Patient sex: M
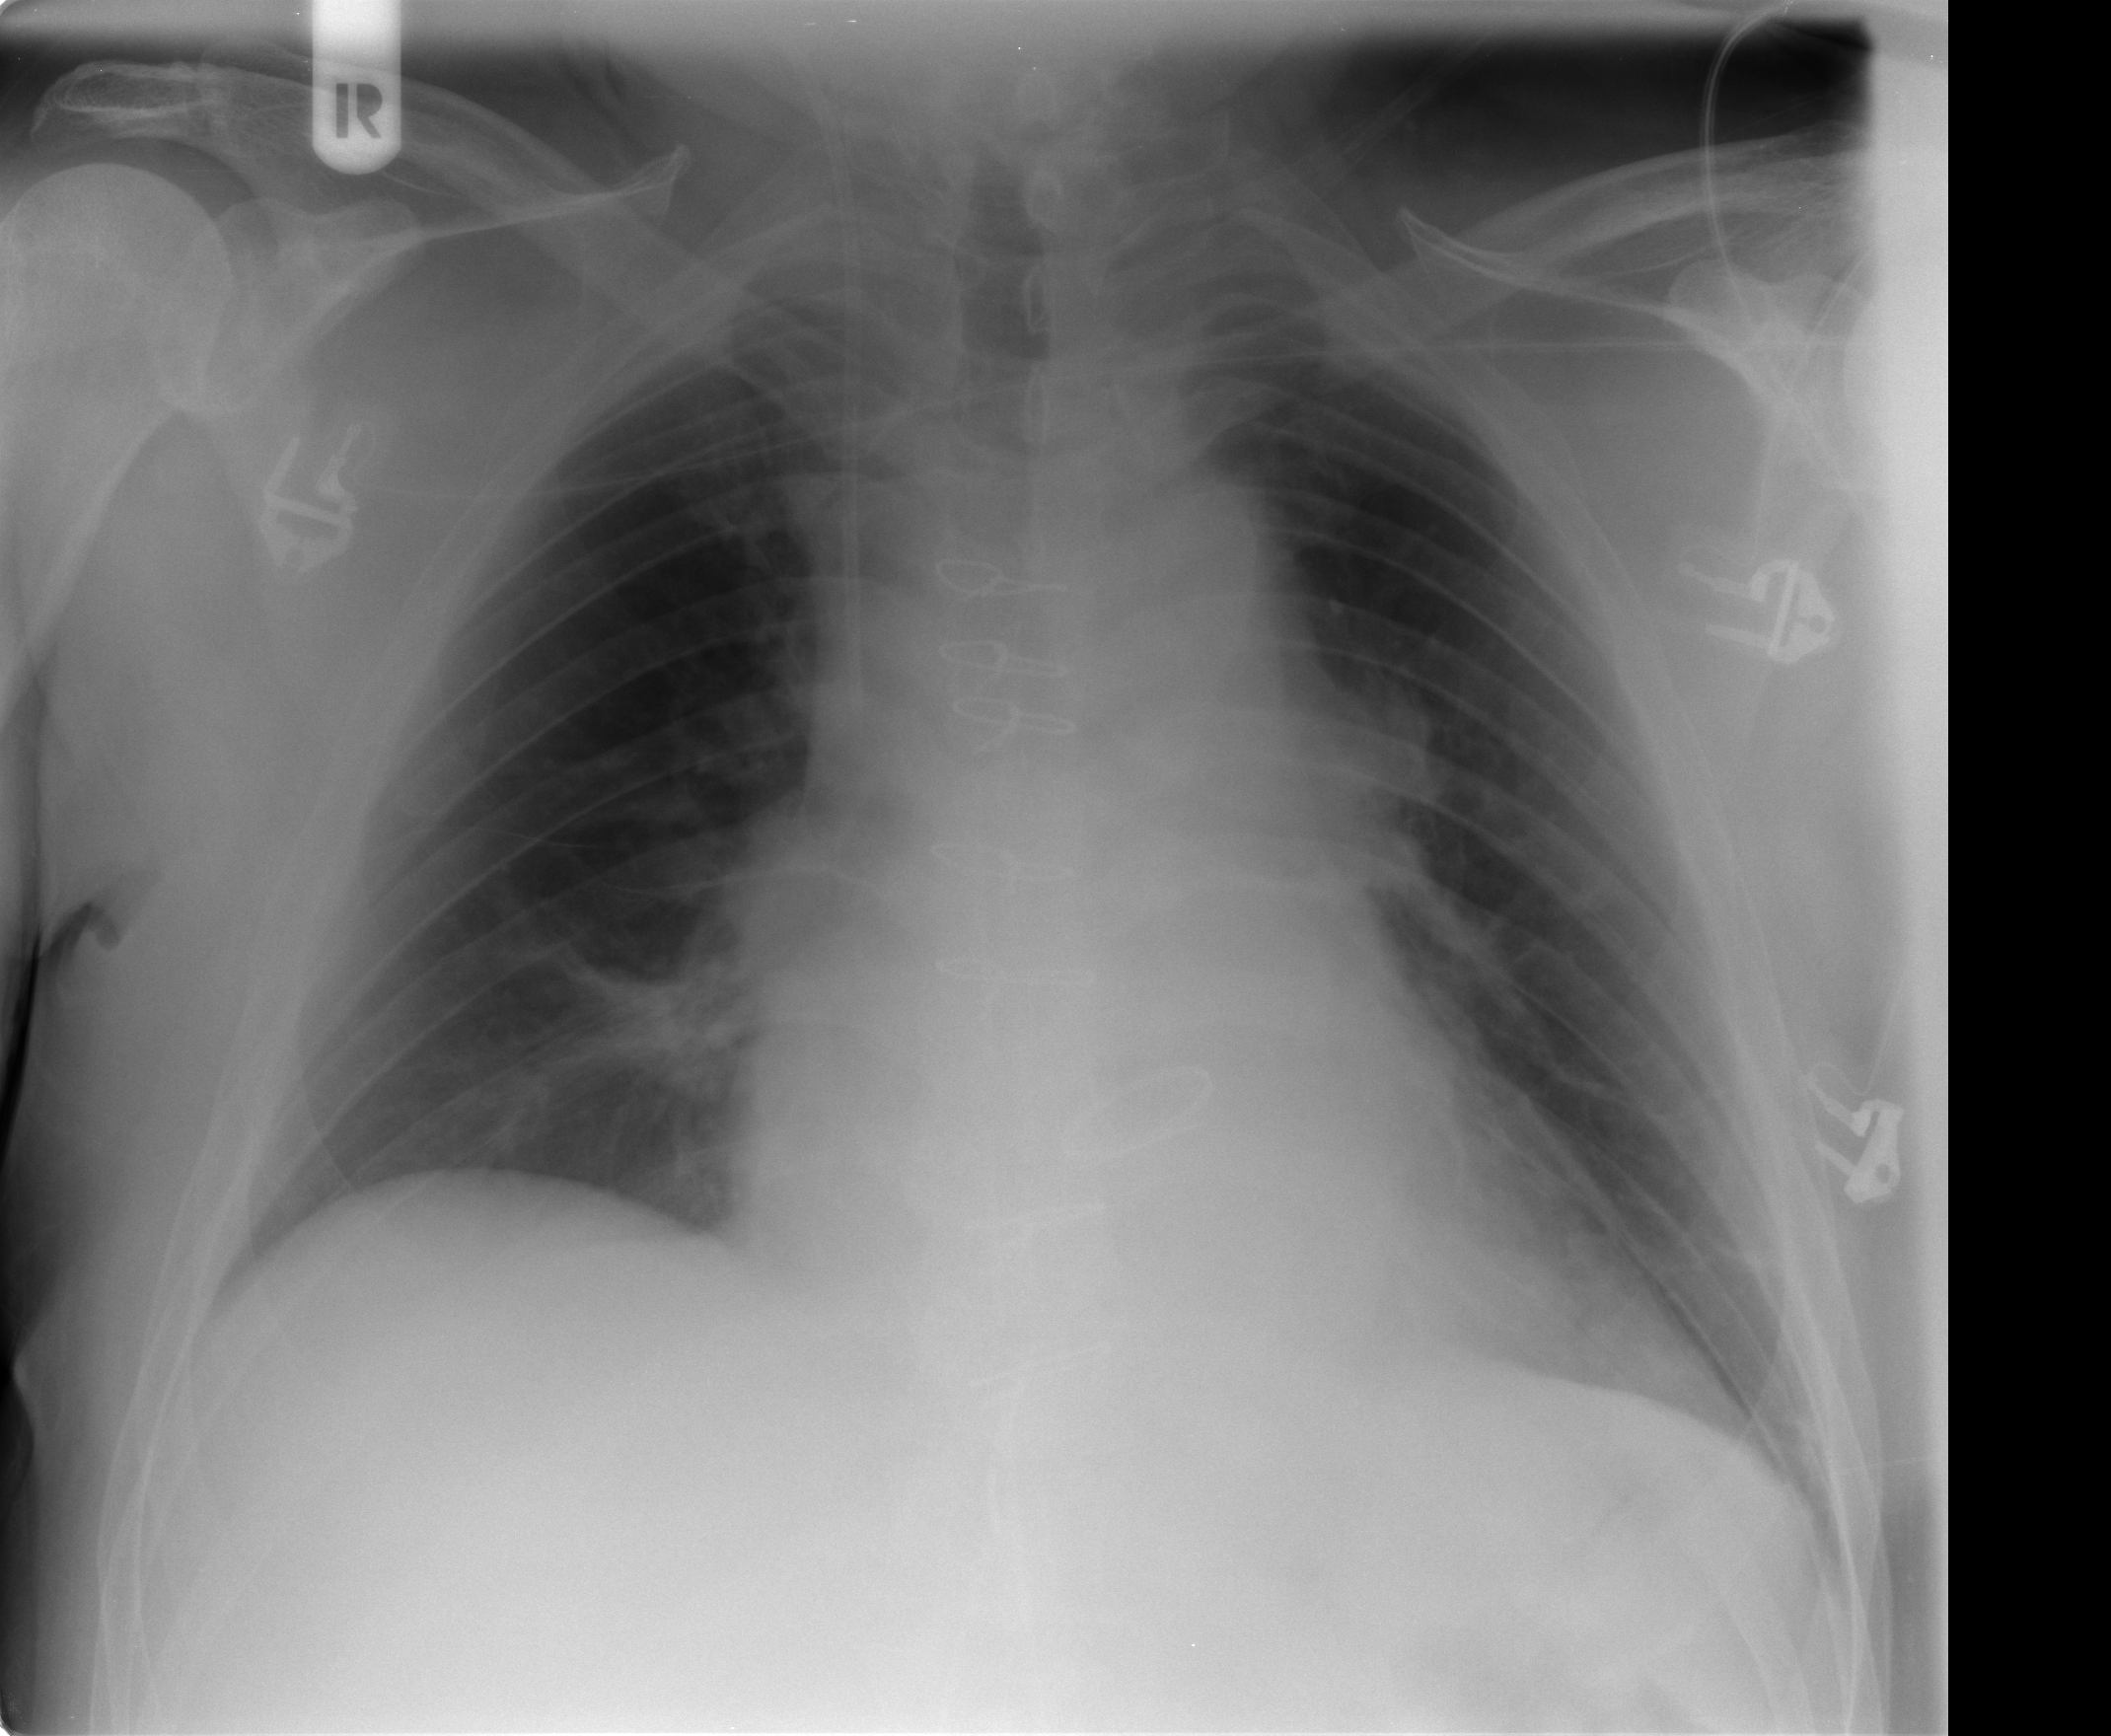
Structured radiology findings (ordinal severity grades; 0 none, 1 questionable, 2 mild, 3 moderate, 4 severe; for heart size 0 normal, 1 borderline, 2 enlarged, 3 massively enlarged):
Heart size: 2
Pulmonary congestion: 0
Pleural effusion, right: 0
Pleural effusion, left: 1
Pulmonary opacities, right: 0
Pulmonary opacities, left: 0
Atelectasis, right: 2
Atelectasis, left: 2